Question: I ask trepidatiously as there is probably a simple obvious solution somewhere, but given that haxe has conditional statements to allow for compiling to multiple environments, how is it that you make a single project compile to both flash and javascript? I feel I should be able to answer this myself, but I have yet to find an example.
The screenshot below is the project creation dialog:

I'm only able to select on type of project. I see the "empty project" option, is that where this is done? Or is there a way to share classes across projects?
I'm using flash develop 4 and plain haxe (not nme). I haven't used flashdevelop in several years, so I realize this may be a flashdevelop question and not a haxe quesion.
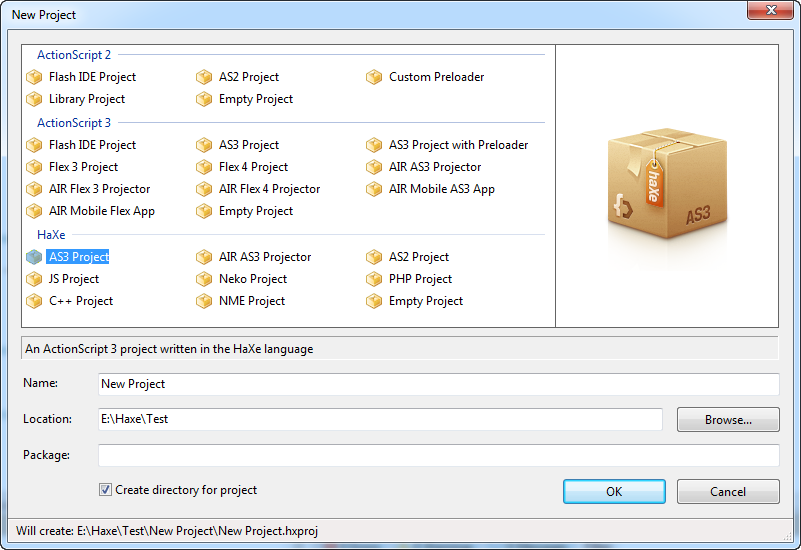
Answer: Create an AS3 project, then duplicate the .hxproj file: now you have 2 projects in the same location sharing the same code.
Open this new .hxproj, go in Project properties and change the target to Actionscript and the output to some 'as3' folder instead of "app.swf".